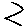
Label: zigzag